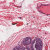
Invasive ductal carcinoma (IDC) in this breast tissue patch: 0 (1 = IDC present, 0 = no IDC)